Interaction volume radius: 5 \u00c5
Interaction volume height: 25 \u00c5
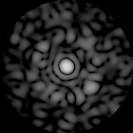
Disorder parameter: 0.7625